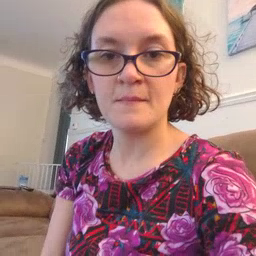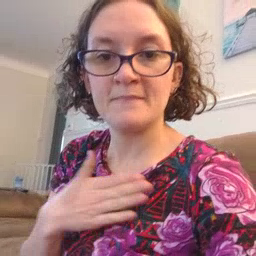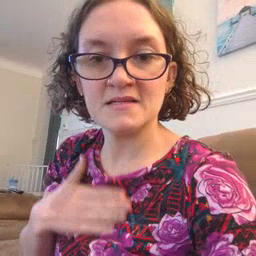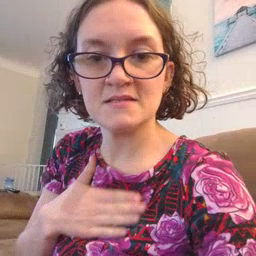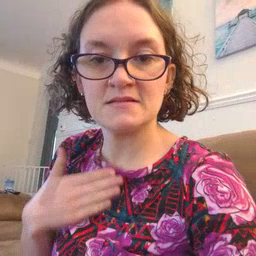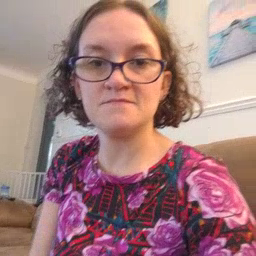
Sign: please